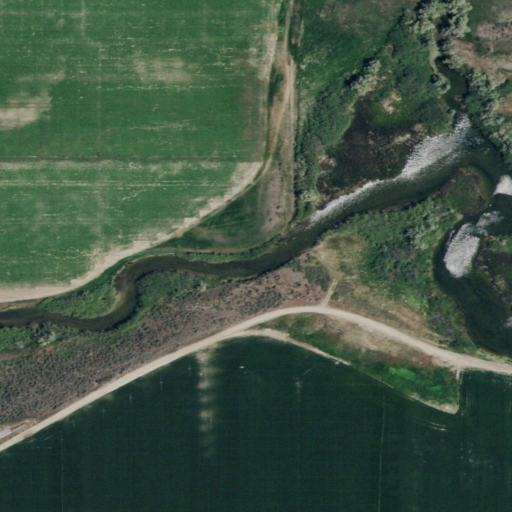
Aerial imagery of valley in Idaho named Little Hole Draw containing cultivated crops, woody wetlands, herbaceous wetlands, open development, low intensity development, and medium intensity development